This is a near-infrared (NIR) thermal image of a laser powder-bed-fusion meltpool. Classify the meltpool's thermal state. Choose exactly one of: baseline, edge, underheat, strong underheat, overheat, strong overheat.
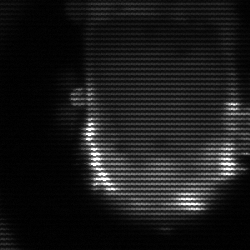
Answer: baseline